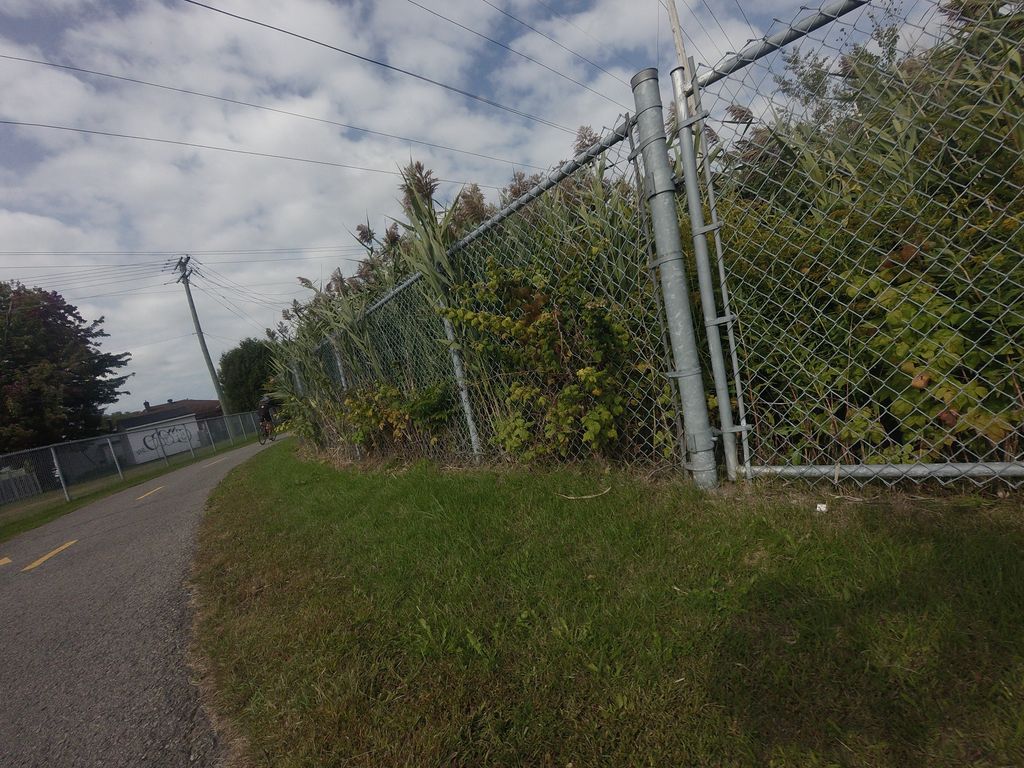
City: montreal